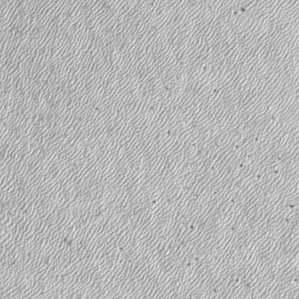
Label: frost